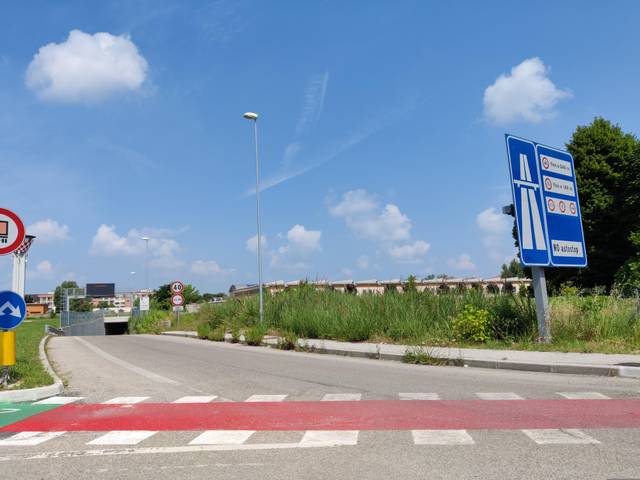
Region: Italy
Coordinates: 44.224, 12.063